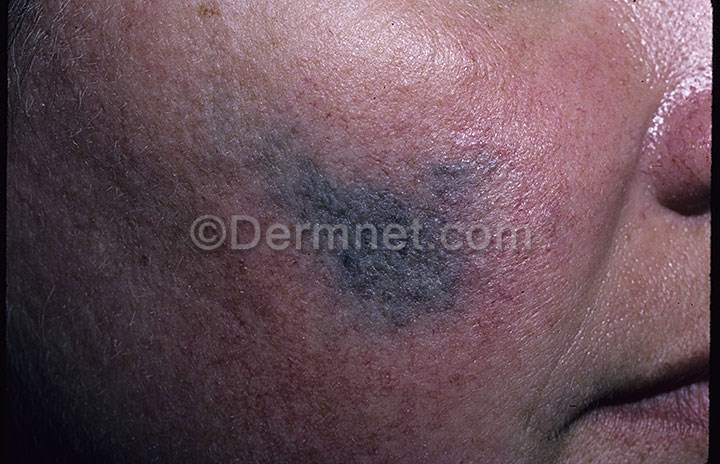
Disease: Melanoma Skin Cancer Nevi and Moles